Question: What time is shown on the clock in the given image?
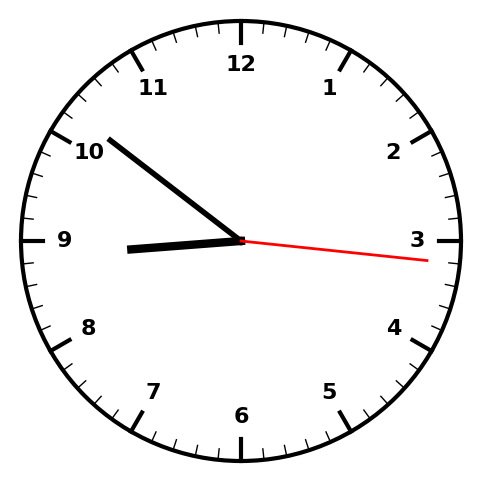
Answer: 08:51:16